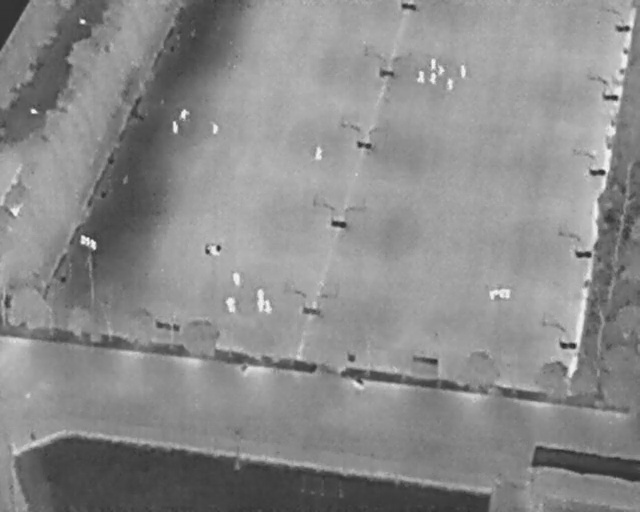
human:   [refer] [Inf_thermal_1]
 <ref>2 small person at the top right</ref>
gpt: <box>[[71, 13, 73, 14, 2], [69, 15, 71, 17, 2]]</box>

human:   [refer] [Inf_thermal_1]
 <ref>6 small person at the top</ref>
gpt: <box>[[32, 24, 34, 25, 2], [48, 29, 50, 30, 2], [64, 14, 66, 15, 2], [66, 14, 68, 16, 2], [66, 11, 68, 13, 2], [68, 12, 69, 14, 2]]</box>

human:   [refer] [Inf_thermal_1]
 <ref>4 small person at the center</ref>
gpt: <box>[[35, 53, 38, 55, 2], [39, 56, 41, 58, 2], [39, 58, 41, 60, 2], [40, 58, 43, 60, 2]]</box>

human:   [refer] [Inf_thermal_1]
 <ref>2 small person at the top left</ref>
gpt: <box>[[26, 24, 28, 25, 2], [27, 21, 30, 23, 2]]</box>